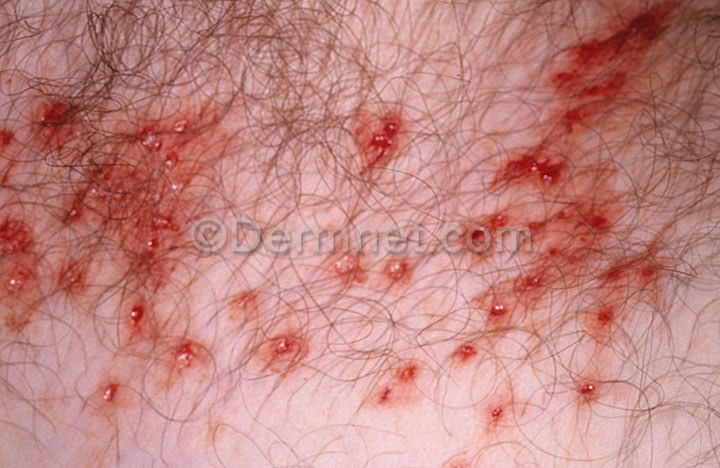
Disease: Warts Molluscum and other Viral Infections